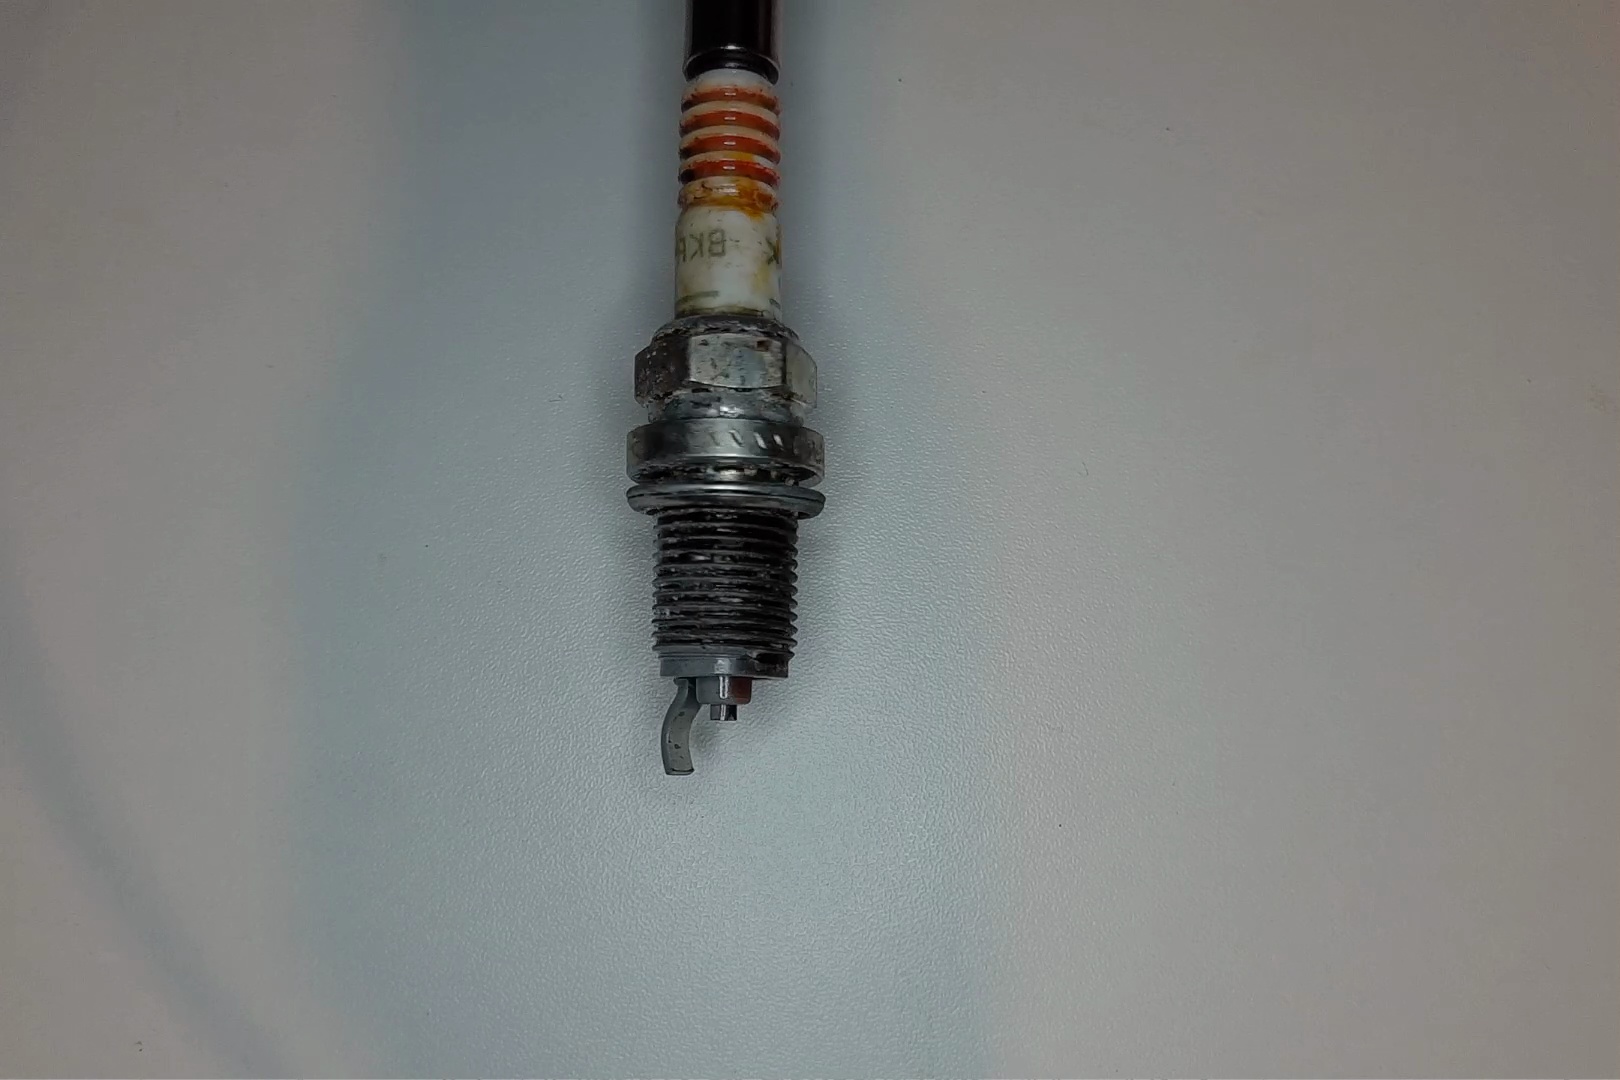
Label: anomaly